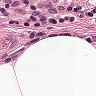
Metastatic tissue present: no